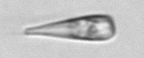
Label: Licmophora